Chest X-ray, AP view. Patient: 52 years old, sex M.
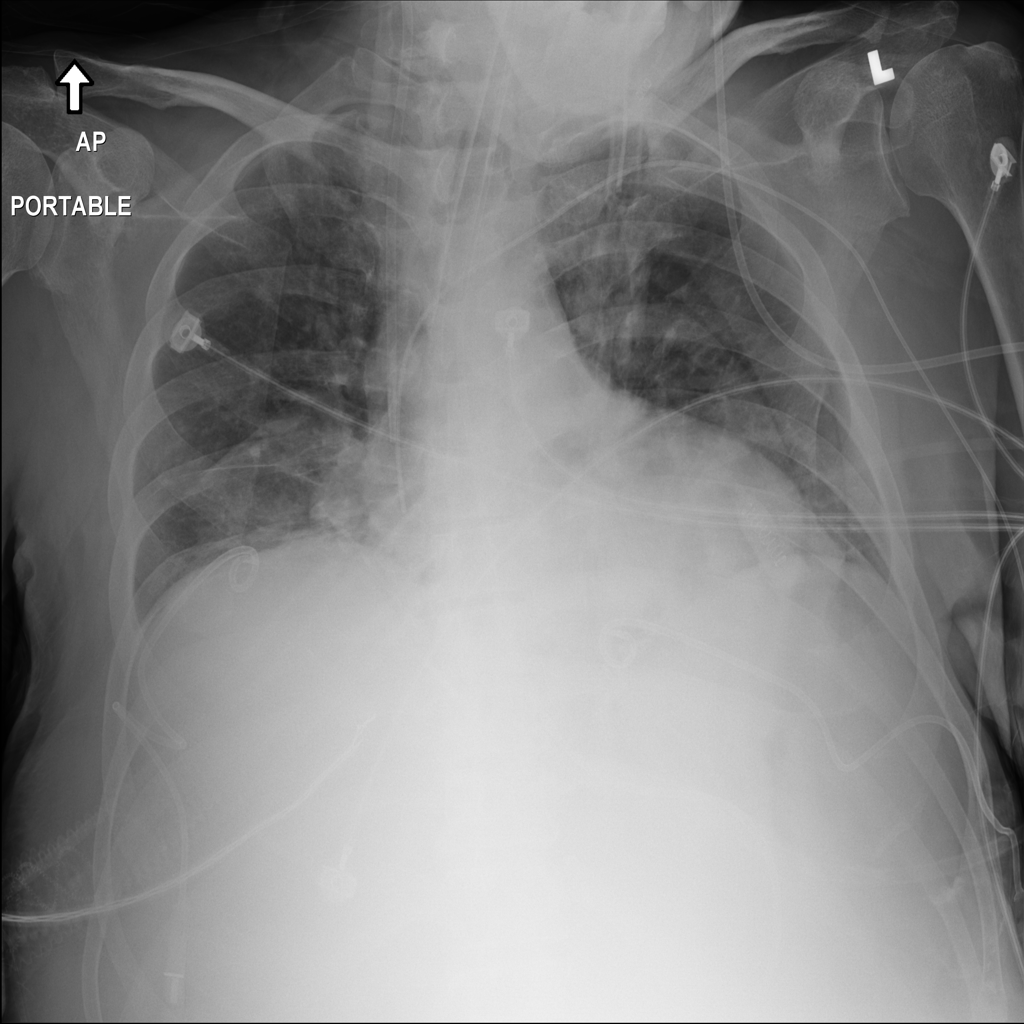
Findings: No Finding